Question: Using SQL, I'm trying to group data in a table in 3 dimensions and for that I need a way to modify a value that has been outputted based on some grouping criteria. I then plan to use the GROUP command to finally group the rows together.
It's easier to describe with an example.
I run
'''
SELECT b as b_bin
, l as l_bin
, k_1AperMag1 as k1_bin
, count(*) as num
FROM gpssource
WHERE b between -1.1 and 1.1
and l between 9.9 and 11.6
and k_1AperMag1 between 0 and 25
GROUP BY b, l, k_1AperMag1
'''
and get a table
'''
b_bin | l_bin | k1_bin | num
-1.0115976238979311 | 0.968853586216488 | 13.680575 | 1
-1.0299234557450931 | 11.591887279330654 | 16.761375 | 1
-0.3757959886541285 | 11.446711966673629 | 16.372013 | 1
-0.7250531677528679 | 11.357881248039163 | 17.16921 | 1
...and about 100 million more rows
'''
I basically need to bin each row into groups for b_bin, l_bin and k1_bin. For example, the 1st row needs to go into a b bin -1.1 -> -1.0, l bin 0.9 -> 1.0 and k1 bin 13 -> 14. My idea to do this in SQL is to change -1.0115976238979311 to -1.05, 0.968853586216488 to 0.95 and 13.680575 to 13.5 and then use the GROUP by command to actually group them into bins and get a count for each set of bins.
My end result would then be:
'''
b_bin | l_bin | k1_bin | num
-1.05 | 0.95 | 13.5 | 23
-0.95 | 0.95 | 13.5 | 20
-0.95 | 0.85 | 13.5 | 25
-0.95 | 0.85 | 12.5 | 23
and more, for each bin in b, l and k1.
'''
Eventually, I put it into a matrix and create an image for it with b and l being x and y coordinates and k1 being a slice in 3d space, which leads to something like this (which was created by binning the data in python):

Unfortunately, I'm not exactly sure how to do the change from the actual value to the bin's center value. Is this even possible to achieve with SQL? I have all this working in python but I need to use SQL to bin the data for logistical reasons.
So my basic question is: how do you modify a value that has been printed out by SELECT. I can use format() to format it in a number of ways but as far as I can tell, it doesn't let me pick my own value to output... Does SQL even have functions? I googled for a while and couldn't find much on the matter...
Any pointers would be much appreciated!
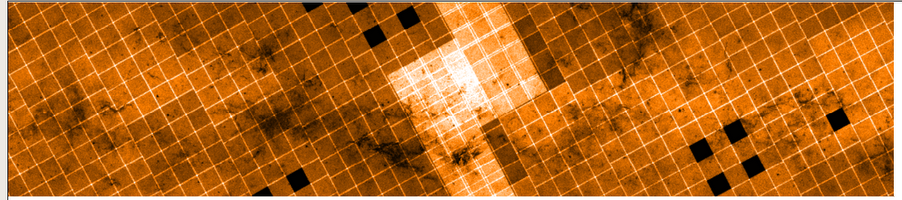
Answer: I've written some SQL to get the results you want here: <URL>
The following is the code. I'm not sure how well this would perform but you could try it:
'''
SET @bbinSize = 0.1;
SET @lbinSize = 0.1;
SET @kbinSize = 1;
SELECT
bbin,
lbin,
kbin,
COUNT(*)
FROM
(
SELECT
a.b,
a.l,
a.k_1AperMag1,
((FLOOR(((1 / @bbinSize) * a.b)) * @bbinSize) + @bbinSize / 2) bbin,
((FLOOR(((1 / @lbinSize) * a.l)) * @lbinSize) + @lbinSize / 2) lbin,
((FLOOR(((1 / @kbinSize) * a.k_1AperMag1)) * @kbinSize) + @kbinSize / 2) kbin
FROM
MyTable a
) bins
GROUP BY
bbin,
lbin,
kbin
'''
What might be a better idea would be to create three new tables, 'BBin', 'LBin' and 'KBin' each of which contain three columns 'Name', 'MinValue', 'MaxValue'. Then you populate each bin into these.
Your query could then become something like:
'''
SELECT
BBin.Name,
LBin.Name,
KBin.Name
COUNT(*) as MyCount
FROM
MyTable
LEFT JOIN BBin ON MyTable.B >= BBin.MinValue AND MyTable.B < BBin.MaxValue
LEFT JOIN LBin ON MyTable.L >= LBin.MinValue AND MyTable.L < LBin.MaxValue
LEFT JOIN KBin ON MyTable.KAperMag1 >= KBin.MinValue AND MyTable.KAperMag1 < KBin.MaxValue
GROUP BY
BBin.Name
LBin.Name
KBin.Name
'''
I'd suspect the second option would perform better but I'll leave that to you to test.